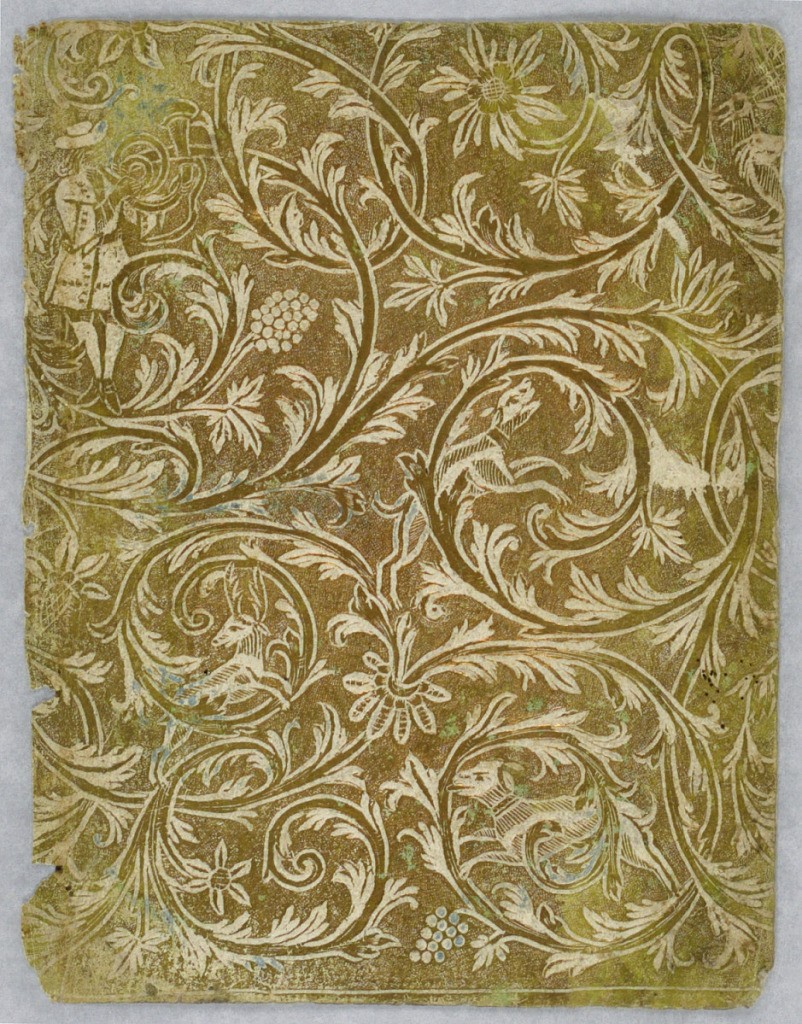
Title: Book paper
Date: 1720–60
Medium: Block-printed, embossed, gilded
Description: On stippled gold ground, embossed white pattern; entwining scrolls, foliage, with dogs, man blowing horn are worked in.